Question: I created a very simple page:
'''
<!DOCTYPE html>
<html>
<head></head>
<body>
<div id='div'></div>
</body>
</html>
'''
Then I opened it in Chrome, run Timeline and I saw .
Then I executed 'document.getElementById('div').innerHTML = ''' and noticed that .
Note 1: Number of nodes became 9 again after restarting Timeline
Note 2: If execute 'document.getElementById('div').innerHTML = ''' several times Number of nodes jumps from 9 to 10 and back to 9:

Can someone explain why 'document.getElementById('div').innerHTML = ''' causes a creation of a new node? Why it's collected not always by GC? What is the other(better) way to clean the node content?
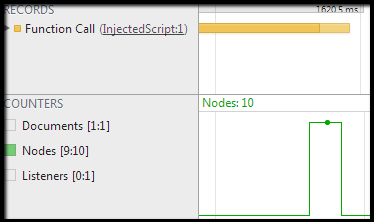
Answer: The question was asked to guys from <URL> and the answer in short is "It is created because in the following part of the JavaScript, it might be referenced".
So JavaScript might refer to the DOM node to fill it with a calculated value. Hence why it is hard to optimize this out. It could only be optimized if all JavaScript code has been read and executed. Hence why it is easier to start with an empty DOM node.